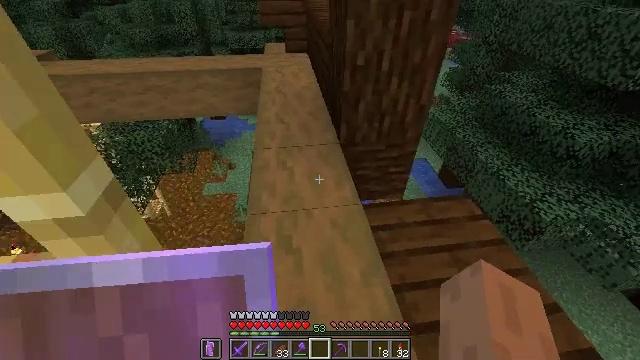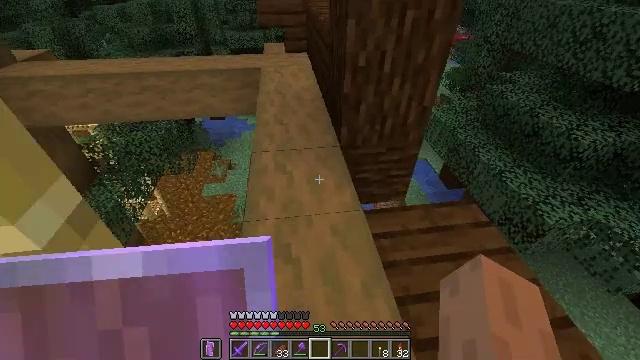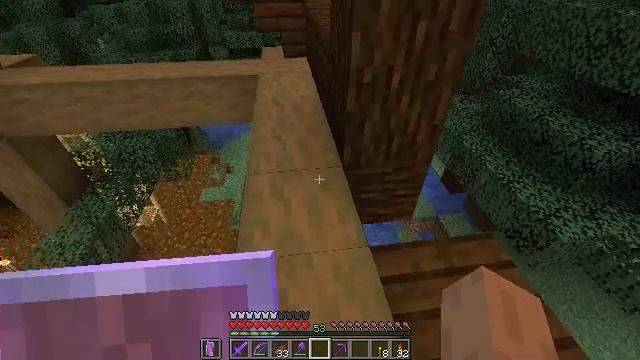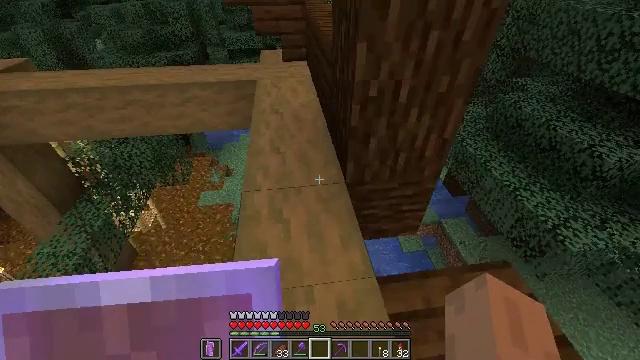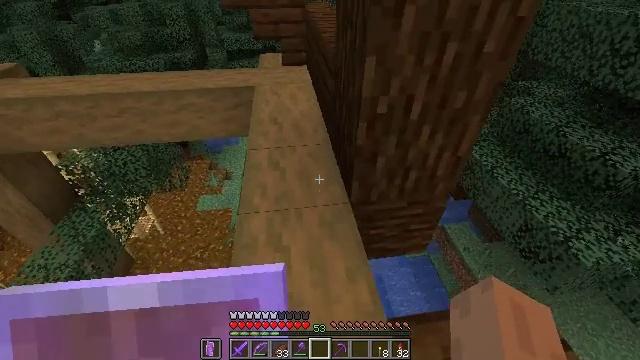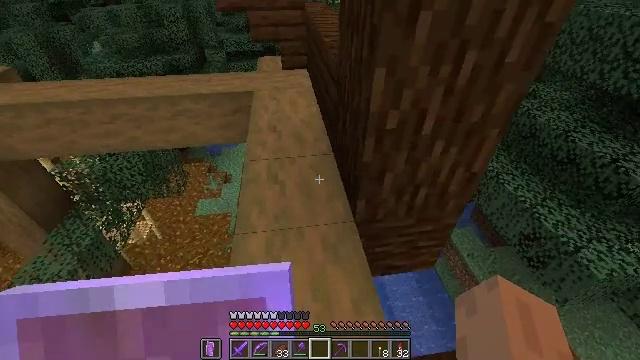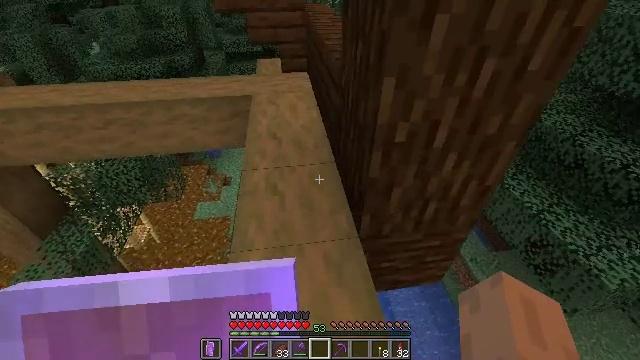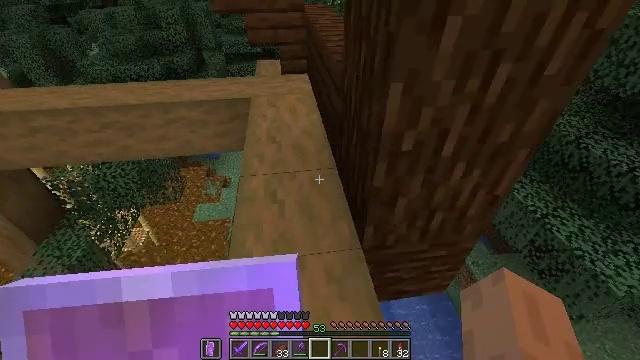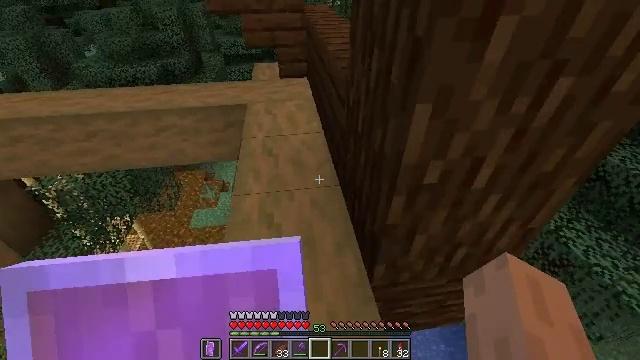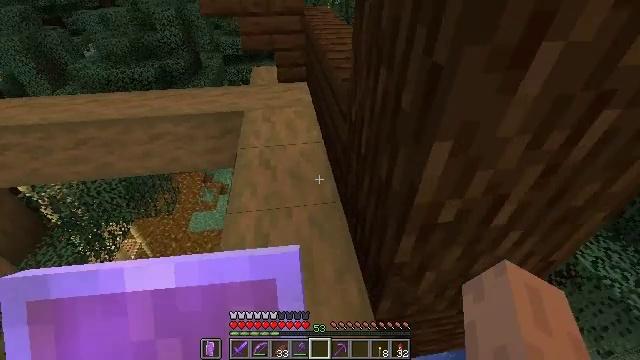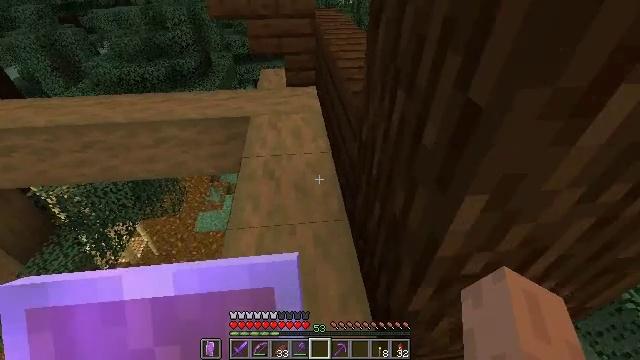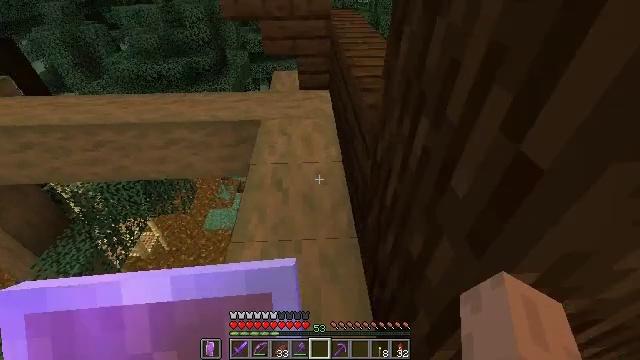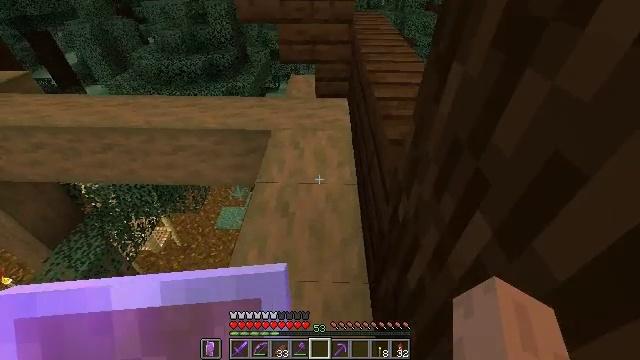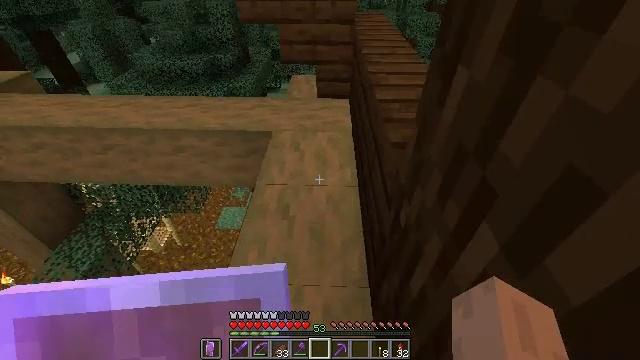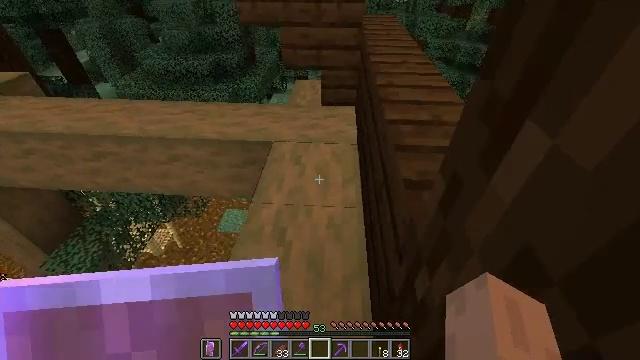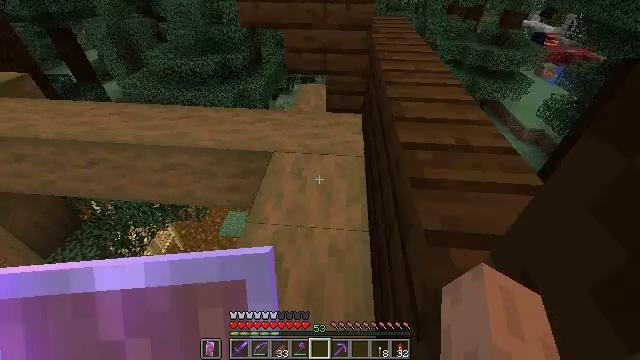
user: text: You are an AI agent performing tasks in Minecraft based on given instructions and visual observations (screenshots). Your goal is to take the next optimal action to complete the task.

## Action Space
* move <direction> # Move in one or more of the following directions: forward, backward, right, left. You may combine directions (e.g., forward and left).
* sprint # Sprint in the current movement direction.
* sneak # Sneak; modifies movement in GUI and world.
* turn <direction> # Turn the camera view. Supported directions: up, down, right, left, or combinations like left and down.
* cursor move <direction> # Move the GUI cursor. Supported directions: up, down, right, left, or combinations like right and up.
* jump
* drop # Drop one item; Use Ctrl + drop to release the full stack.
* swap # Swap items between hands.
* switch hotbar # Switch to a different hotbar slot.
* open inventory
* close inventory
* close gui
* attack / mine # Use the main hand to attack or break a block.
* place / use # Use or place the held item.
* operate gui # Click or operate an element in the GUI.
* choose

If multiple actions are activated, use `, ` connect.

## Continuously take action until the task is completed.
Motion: motion action
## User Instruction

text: Harvest the dark oak stairs for reuse.
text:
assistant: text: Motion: move forward
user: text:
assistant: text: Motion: move forward
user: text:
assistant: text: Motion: move forward
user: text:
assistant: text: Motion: move forward
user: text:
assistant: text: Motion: move forward
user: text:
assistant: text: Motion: move forward
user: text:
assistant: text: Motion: move forward
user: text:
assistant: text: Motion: move forward
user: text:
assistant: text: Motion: move forward
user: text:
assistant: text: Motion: move forward, turn left
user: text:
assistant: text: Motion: move forward, turn left
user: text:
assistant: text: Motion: move forward, turn left
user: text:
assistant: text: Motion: move forward
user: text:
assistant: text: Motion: move forward, turn left
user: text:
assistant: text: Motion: move forward, turn left
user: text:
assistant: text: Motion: move forward, sneak
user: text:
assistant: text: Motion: move forward, sneak
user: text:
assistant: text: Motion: sneak
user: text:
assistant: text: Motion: sneak
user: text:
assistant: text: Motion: sneak, turn right
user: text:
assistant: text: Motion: sneak, turn right and up
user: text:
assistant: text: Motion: sneak, turn right and up
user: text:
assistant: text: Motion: sneak, turn right and up
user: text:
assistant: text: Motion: move left, sneak, turn right and up
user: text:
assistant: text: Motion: move left, sneak
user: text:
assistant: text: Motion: move left, sneak
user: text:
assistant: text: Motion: move left, sneak
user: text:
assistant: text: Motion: move left, sneak
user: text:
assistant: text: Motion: move left, sneak
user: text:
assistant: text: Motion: sneak